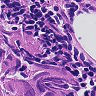
Metastatic tissue present: yes